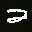
Label: 2